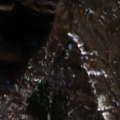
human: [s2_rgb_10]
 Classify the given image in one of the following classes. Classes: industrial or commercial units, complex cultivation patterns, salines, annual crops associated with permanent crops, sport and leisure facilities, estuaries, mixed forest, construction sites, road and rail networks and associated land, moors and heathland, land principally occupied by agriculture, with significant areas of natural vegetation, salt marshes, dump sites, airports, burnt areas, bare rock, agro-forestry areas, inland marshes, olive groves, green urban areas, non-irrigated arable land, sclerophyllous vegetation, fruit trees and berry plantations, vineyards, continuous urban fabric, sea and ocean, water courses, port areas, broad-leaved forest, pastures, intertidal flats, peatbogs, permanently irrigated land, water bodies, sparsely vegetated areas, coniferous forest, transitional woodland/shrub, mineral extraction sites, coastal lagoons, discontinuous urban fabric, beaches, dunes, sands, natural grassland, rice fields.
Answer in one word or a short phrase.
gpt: complex cultivation patterns, land principally occupied by agriculture, with significant areas of natural vegetation, broad-leaved forest, transitional woodland/shrub